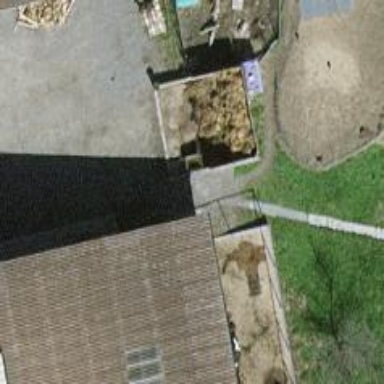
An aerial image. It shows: Set of concrete steps.